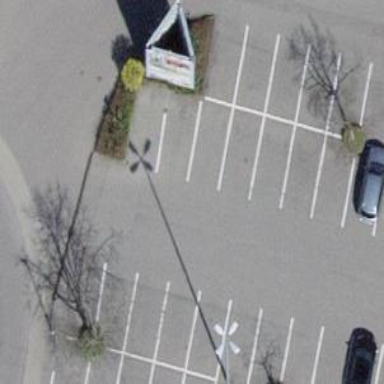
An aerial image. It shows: Parking aisle designated as service road.